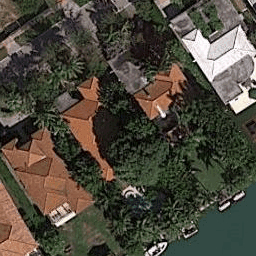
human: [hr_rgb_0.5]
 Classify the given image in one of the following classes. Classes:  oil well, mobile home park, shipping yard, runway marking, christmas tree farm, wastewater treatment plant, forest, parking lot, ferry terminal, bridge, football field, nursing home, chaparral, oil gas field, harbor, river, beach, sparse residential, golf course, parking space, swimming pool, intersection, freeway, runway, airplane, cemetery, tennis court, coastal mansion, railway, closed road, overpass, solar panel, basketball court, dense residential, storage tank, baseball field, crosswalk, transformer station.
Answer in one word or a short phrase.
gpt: coastal mansion